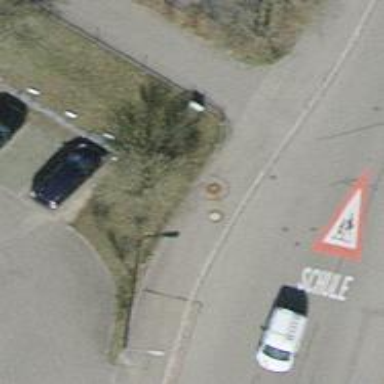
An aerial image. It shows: Urban tree adds touch of nature to the surroundings.